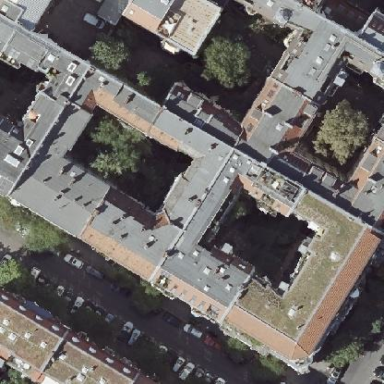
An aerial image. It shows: Grey apartment building with red gambrel roof made of roof tiles.